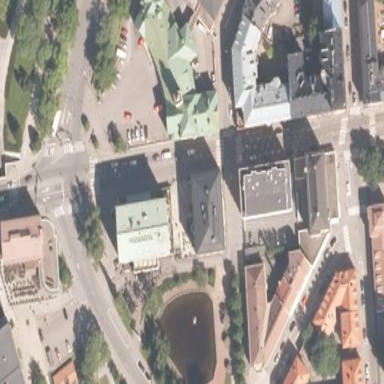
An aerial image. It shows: Commercial area located in city block.